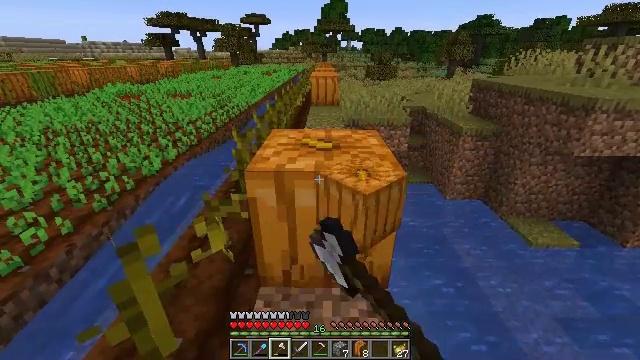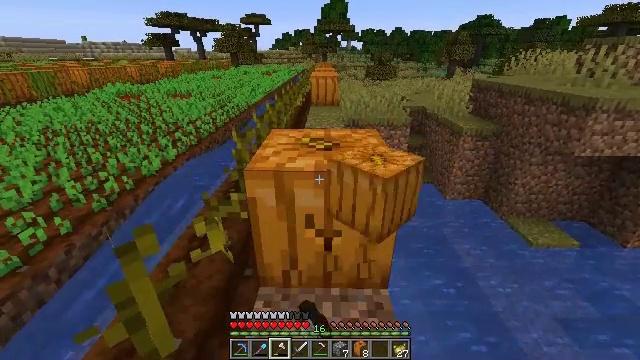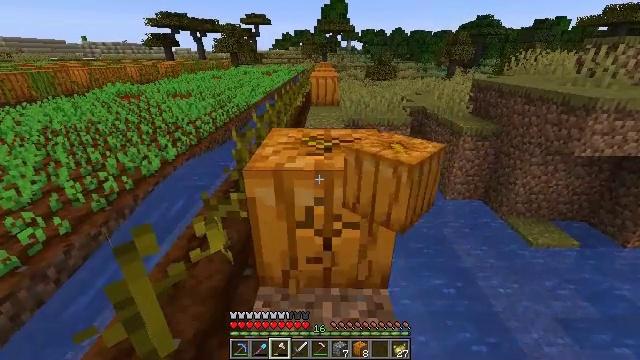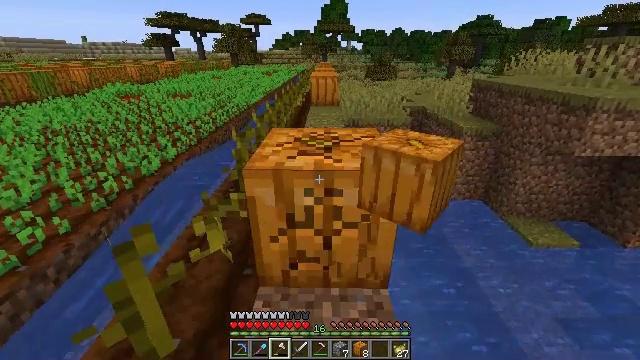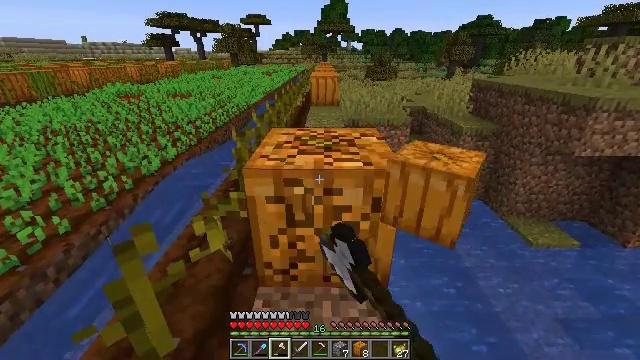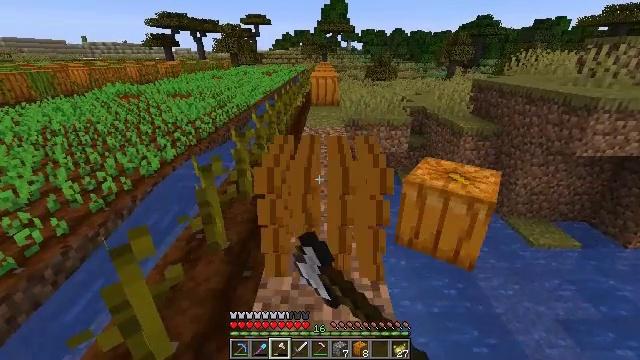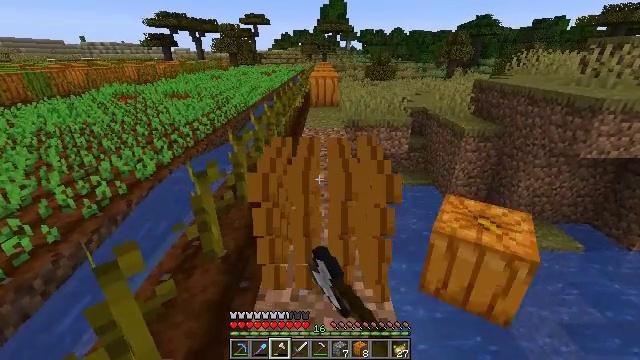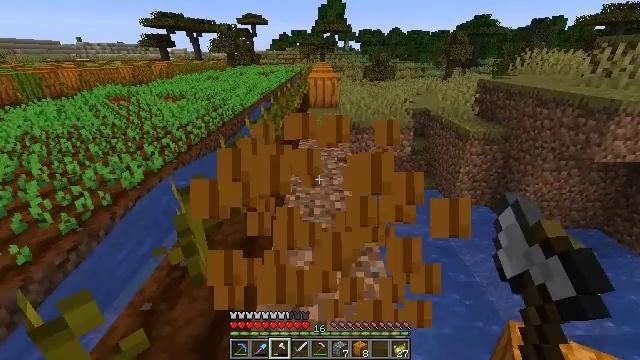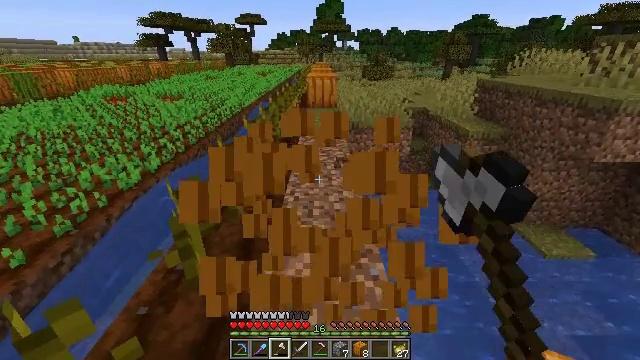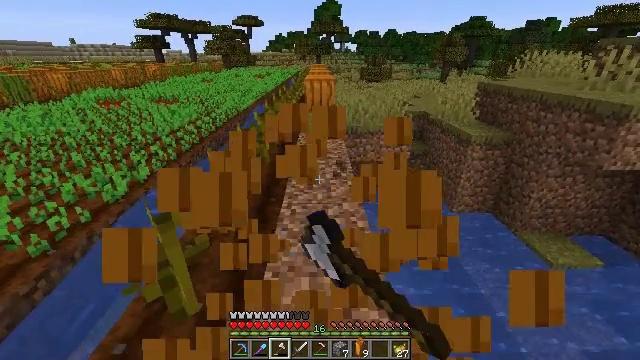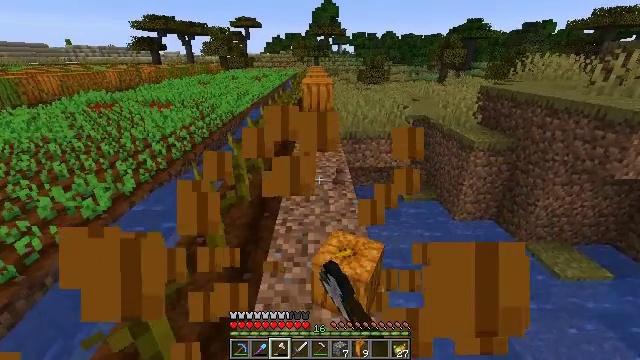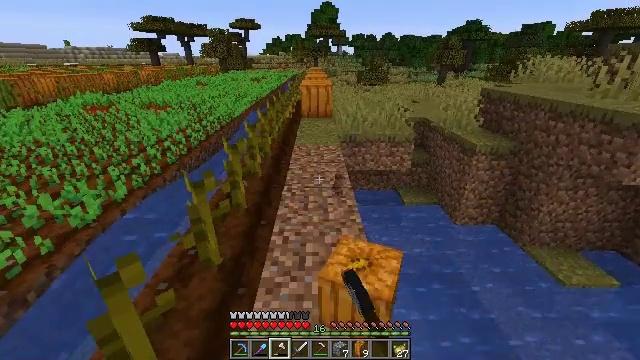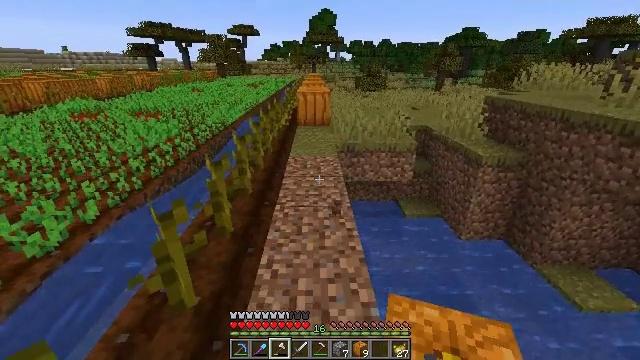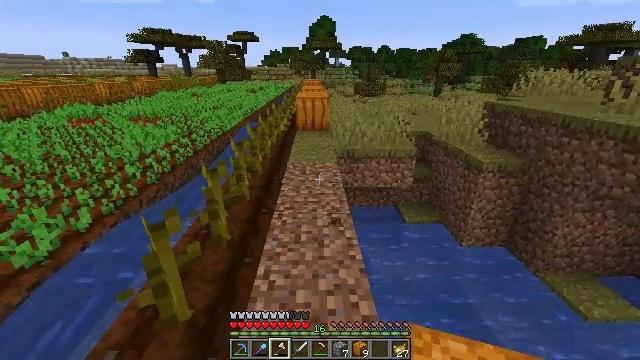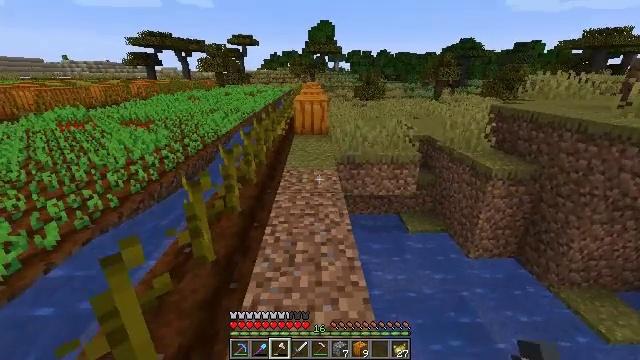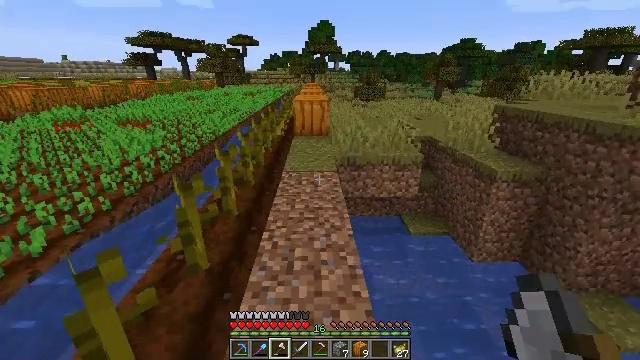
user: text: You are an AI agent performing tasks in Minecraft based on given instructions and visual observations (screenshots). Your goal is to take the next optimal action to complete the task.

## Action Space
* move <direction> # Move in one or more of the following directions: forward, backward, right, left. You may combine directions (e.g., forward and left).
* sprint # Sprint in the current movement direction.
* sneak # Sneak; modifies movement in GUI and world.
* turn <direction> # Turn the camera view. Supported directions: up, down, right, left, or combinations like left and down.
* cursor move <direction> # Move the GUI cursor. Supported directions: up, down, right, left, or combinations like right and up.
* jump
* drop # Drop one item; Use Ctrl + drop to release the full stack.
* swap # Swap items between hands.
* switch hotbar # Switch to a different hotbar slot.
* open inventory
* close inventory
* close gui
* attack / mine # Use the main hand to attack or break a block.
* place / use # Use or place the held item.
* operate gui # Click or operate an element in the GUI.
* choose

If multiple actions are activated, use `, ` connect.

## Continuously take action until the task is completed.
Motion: motion action
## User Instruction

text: Attack the pumpkin to gather it.
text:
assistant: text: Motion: attack / mine
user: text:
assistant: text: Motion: attack / mine
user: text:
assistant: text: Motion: attack / mine
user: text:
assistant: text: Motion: attack / mine
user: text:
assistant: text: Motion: move forward, attack / mine
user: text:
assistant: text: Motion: move forward, attack / mine
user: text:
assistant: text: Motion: move forward, attack / mine
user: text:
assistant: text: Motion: move forward, attack / mine
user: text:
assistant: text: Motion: move forward
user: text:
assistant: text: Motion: move forward
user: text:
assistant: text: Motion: move forward
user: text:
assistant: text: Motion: move forward, turn up
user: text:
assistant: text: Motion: move forward, turn up
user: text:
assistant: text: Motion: move forward
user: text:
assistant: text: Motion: move forward
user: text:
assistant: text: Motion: move forward
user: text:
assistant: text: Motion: move forward
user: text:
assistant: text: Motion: move forward, sprint, turn left
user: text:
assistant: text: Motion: move forward, sprint, turn left and up
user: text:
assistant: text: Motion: move forward, sprint
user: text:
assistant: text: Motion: move forward, sprint, turn up
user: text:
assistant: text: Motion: move forward, sprint
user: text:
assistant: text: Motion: move forward, sprint
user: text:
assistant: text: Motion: move forward, sprint
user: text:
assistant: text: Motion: move forward, sprint
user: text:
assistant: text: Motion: move forward, sprint
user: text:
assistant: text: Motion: move forward, sprint
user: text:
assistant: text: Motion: move forward, sprint
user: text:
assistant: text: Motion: move forward, sprint
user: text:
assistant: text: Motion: move forward, sprint